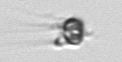
Label: Apedinella